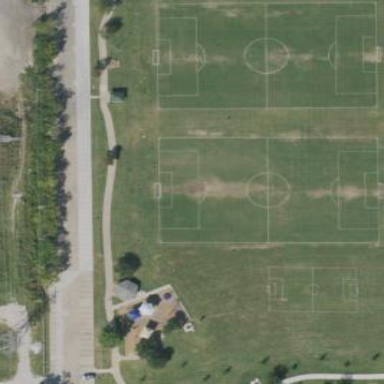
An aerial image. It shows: Soccer pitch designated for leisure and sports activities.